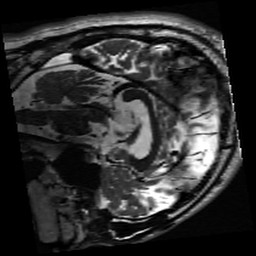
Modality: inplaneT2
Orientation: sagittal